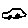
Label: car